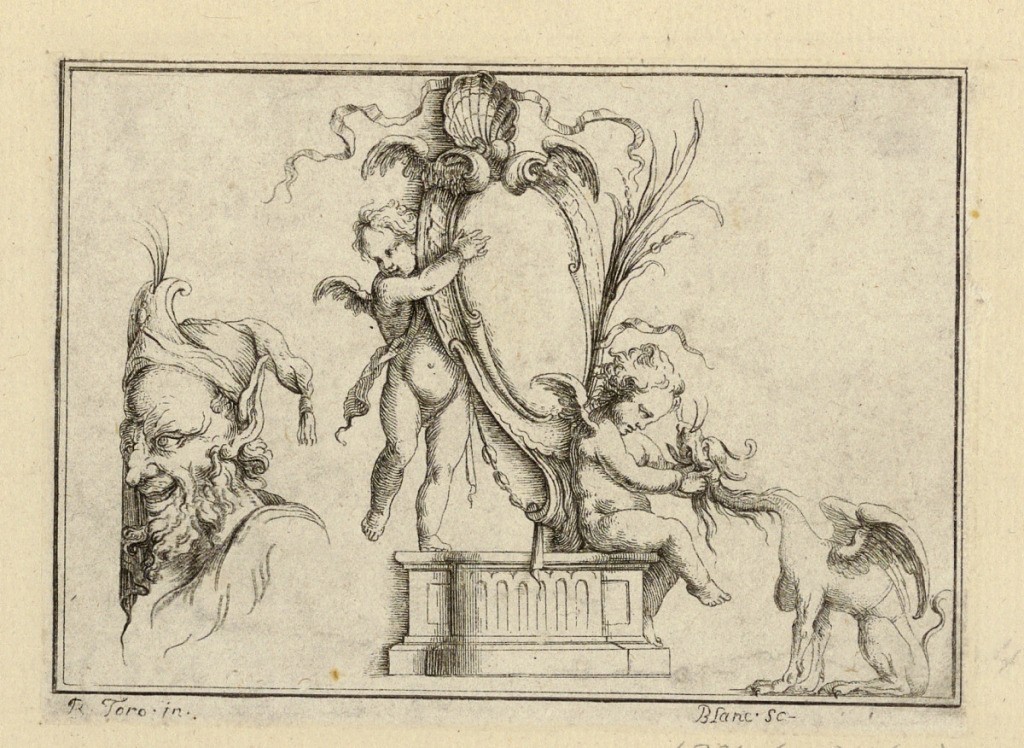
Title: Ornament Designs
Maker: Jean-Bernard Turreau, French, 1672 - 1731
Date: early 18th century
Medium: Etching on laid paper
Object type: Print
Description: Ornament designs featuring grotesque motifs: a central cartouche on a plinth framed by putti, palm leaves, wings, ribbons, a shell, with a mythological creature (lion with wings and breasts), and a profile portrait of a man wearing a jester's hat to the left. The plate is signed.